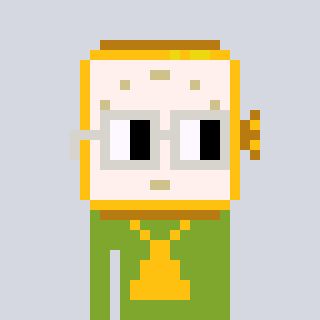
a pixel art character with square light gray glasses, a watch-shaped head and a slimegreen-colored body on a cool background